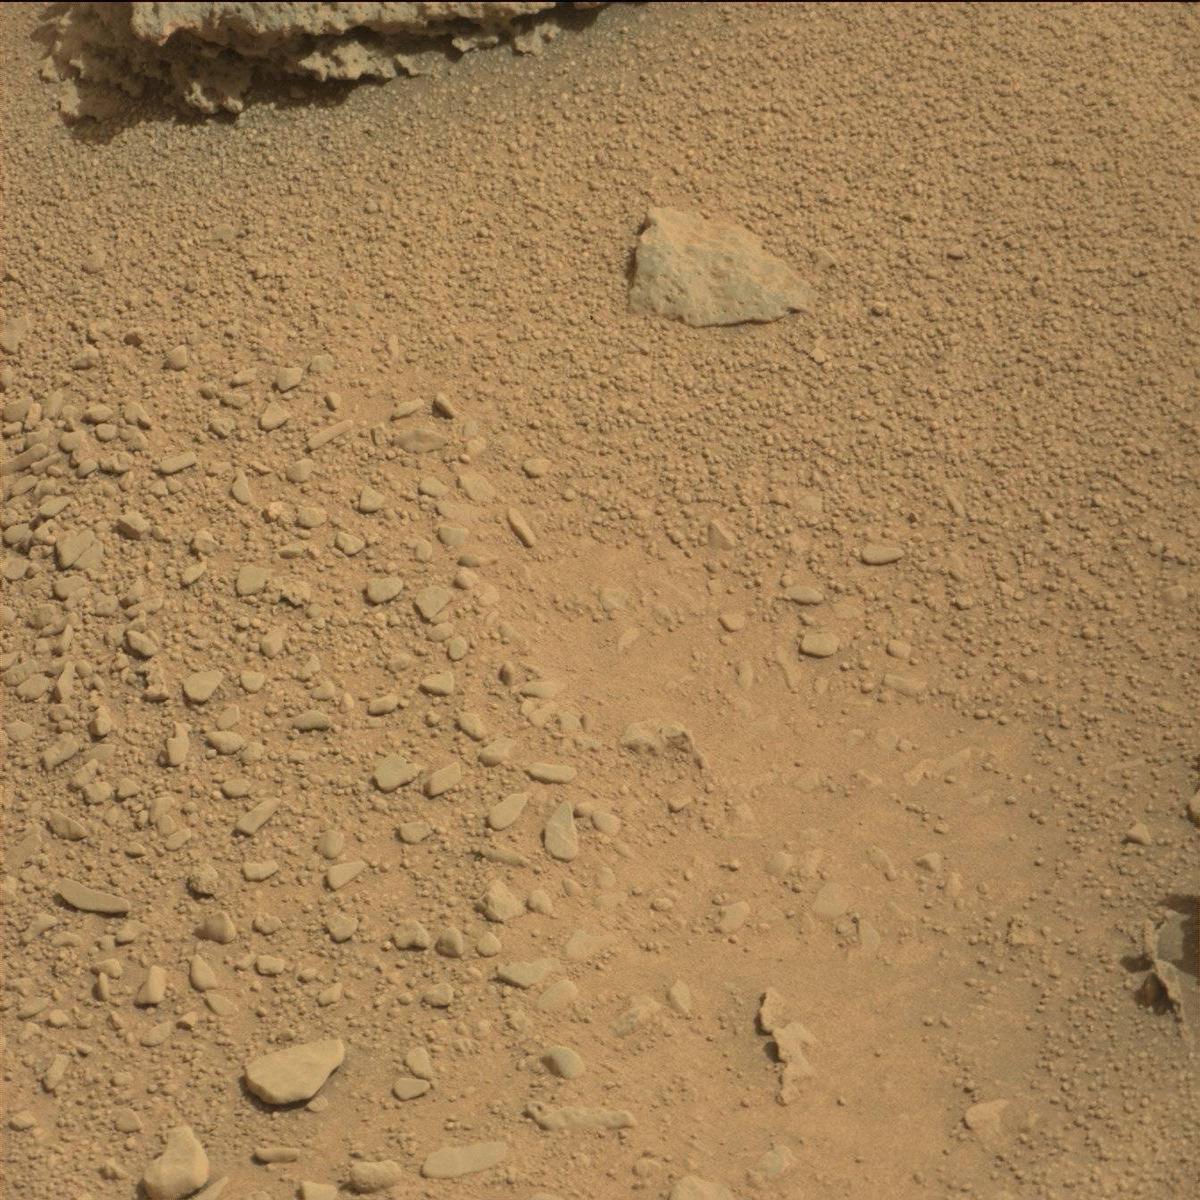
Terrain classes present: Bedrock, Rock, Sand / Soil